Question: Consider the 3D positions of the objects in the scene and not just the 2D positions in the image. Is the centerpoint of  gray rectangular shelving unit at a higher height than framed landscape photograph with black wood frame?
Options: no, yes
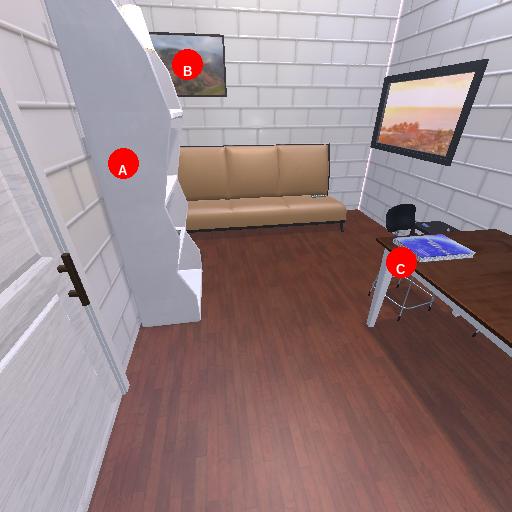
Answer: no